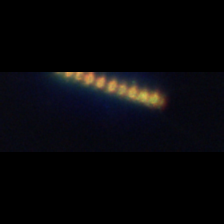
Taxon: Chaetoceros
Group: Diatoms